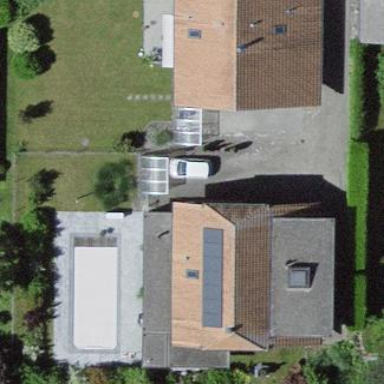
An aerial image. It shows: Residential building with gabled roof.